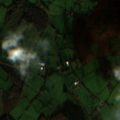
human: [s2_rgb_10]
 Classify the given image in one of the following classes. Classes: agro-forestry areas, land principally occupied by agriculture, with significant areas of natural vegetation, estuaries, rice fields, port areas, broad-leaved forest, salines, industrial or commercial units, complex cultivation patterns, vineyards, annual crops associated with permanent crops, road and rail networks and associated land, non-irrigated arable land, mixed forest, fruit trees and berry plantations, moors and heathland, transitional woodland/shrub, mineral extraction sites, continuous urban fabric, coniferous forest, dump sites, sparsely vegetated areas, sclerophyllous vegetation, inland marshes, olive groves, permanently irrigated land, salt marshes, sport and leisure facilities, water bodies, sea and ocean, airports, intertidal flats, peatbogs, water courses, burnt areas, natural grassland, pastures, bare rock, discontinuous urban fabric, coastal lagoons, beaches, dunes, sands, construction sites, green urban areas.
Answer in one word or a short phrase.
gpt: pastures, land principally occupied by agriculture, with significant areas of natural vegetation, coniferous forest, moors and heathland